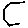
Label: hexagon